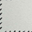
Piece: xx